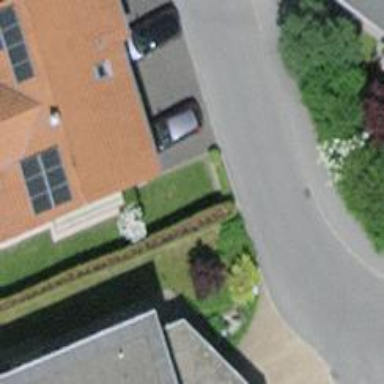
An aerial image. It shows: Hedge acting as barrier.